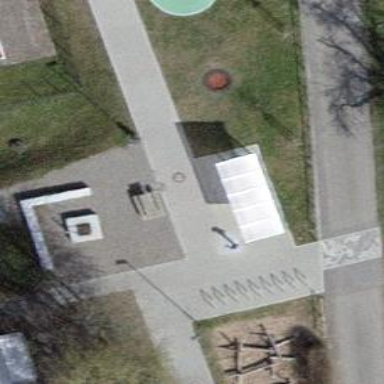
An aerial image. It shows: Picnic table located in leisure land area.